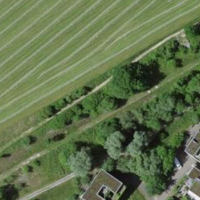
EUNIS habitat code: 25
Species observed at this site:
Cornus sanguinea
Ajuga genevensis